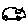
Label: car